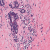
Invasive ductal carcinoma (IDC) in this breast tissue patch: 0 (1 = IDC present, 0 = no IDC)